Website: ulta-beauty
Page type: account-selection
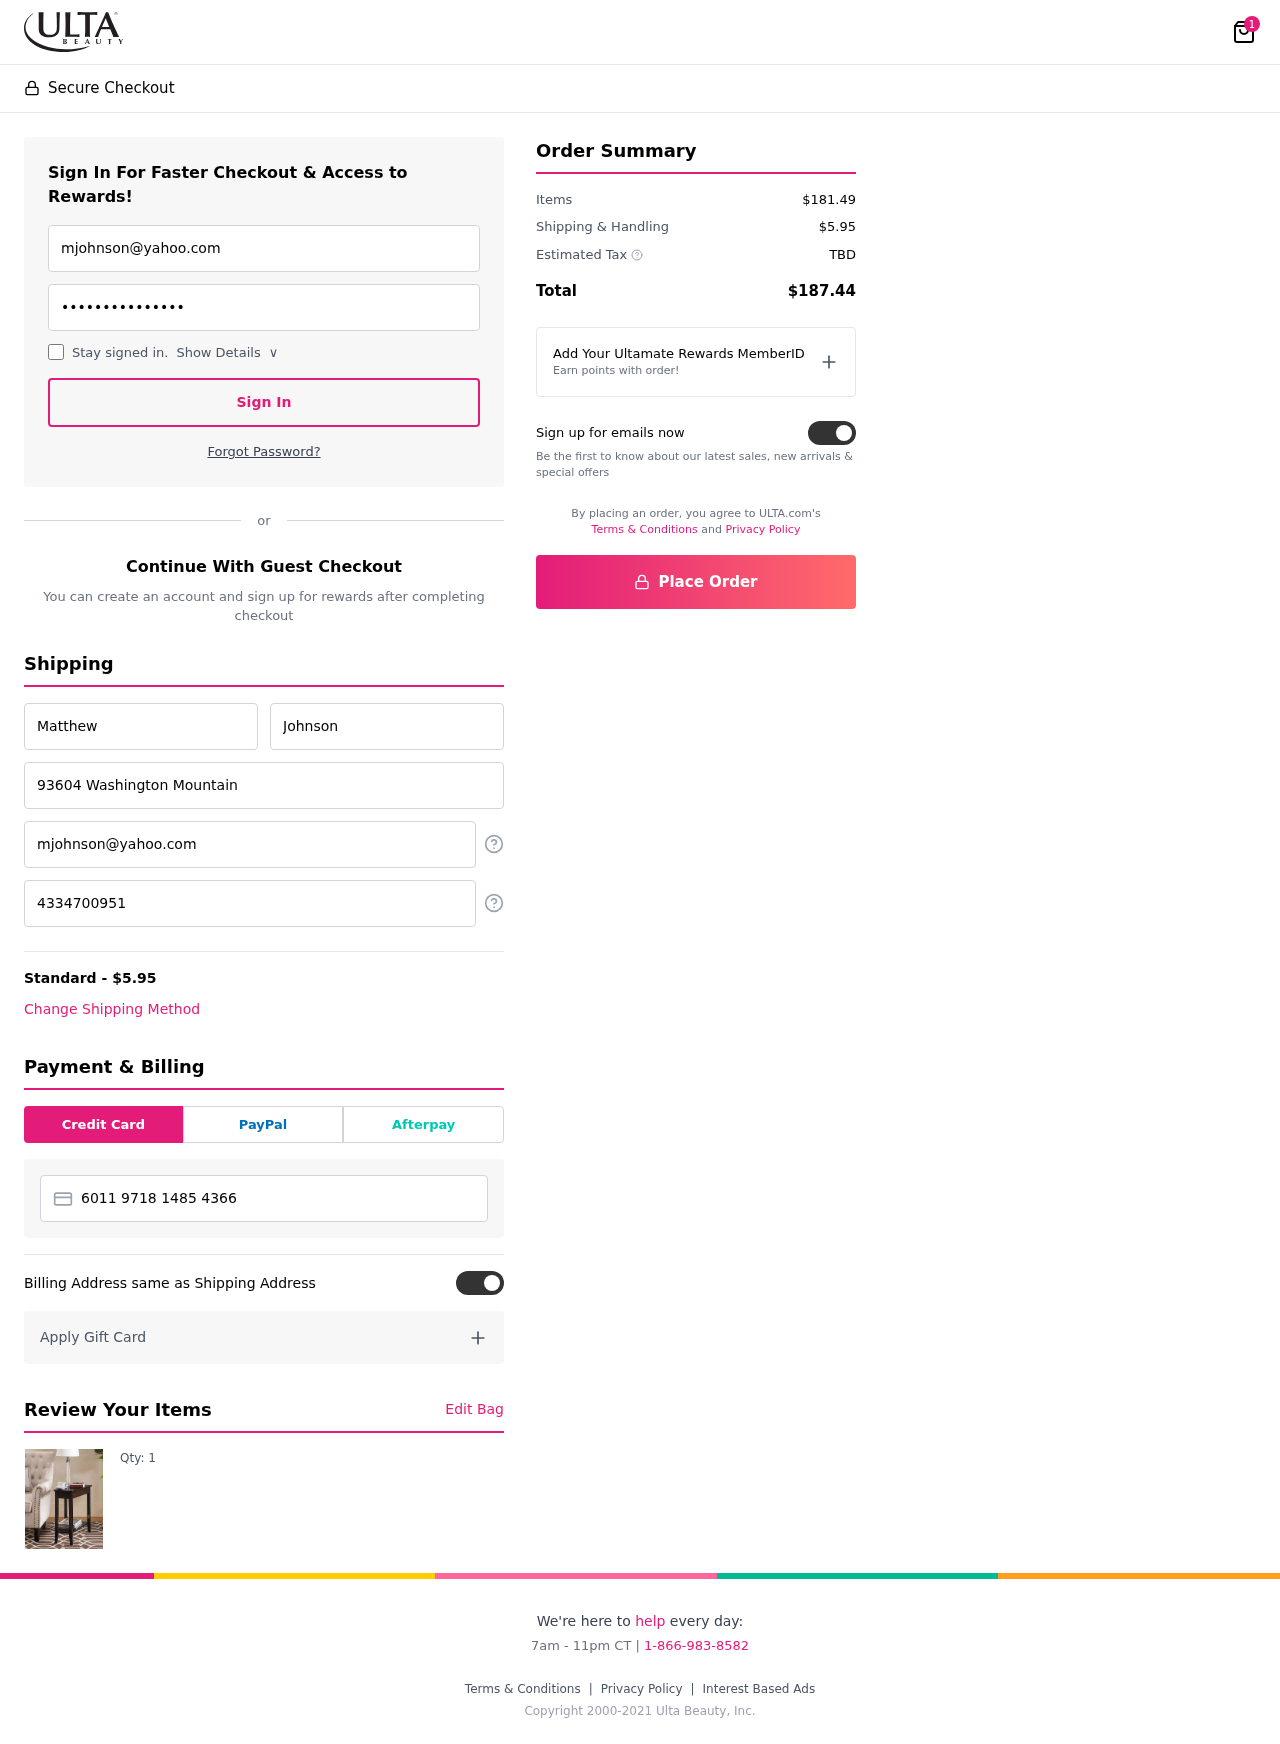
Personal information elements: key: PII_CARD_NUMBER
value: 6011 9718 1485 4366
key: PII_EMAIL
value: mjohnson@yahoo.com
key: PII_EMAIL2
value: mjohnson@yahoo.com
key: PII_FIRSTNAME
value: Matthew
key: PII_LASTNAME
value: Johnson
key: PII_PHONE
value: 4334700951
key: PII_STREET
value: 93604 Washington Mountain
Product elements: key: PRODUCT1_QUANTITY
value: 1
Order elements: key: ORDER_NUM_ITEMS
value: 1
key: ORDER_SHIPPING_COST
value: $5.95
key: ORDER_SUBTOTAL
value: $181.49
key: ORDER_TAX
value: TBD
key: ORDER_TOTAL
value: $187.44